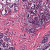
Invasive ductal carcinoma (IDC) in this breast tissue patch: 0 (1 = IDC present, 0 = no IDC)